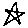
Label: star